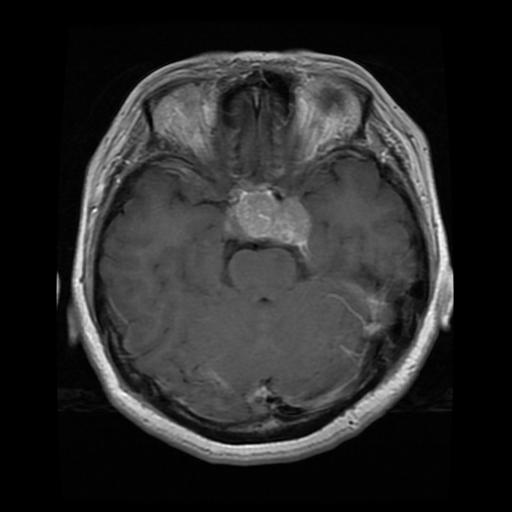
Label: pituitary